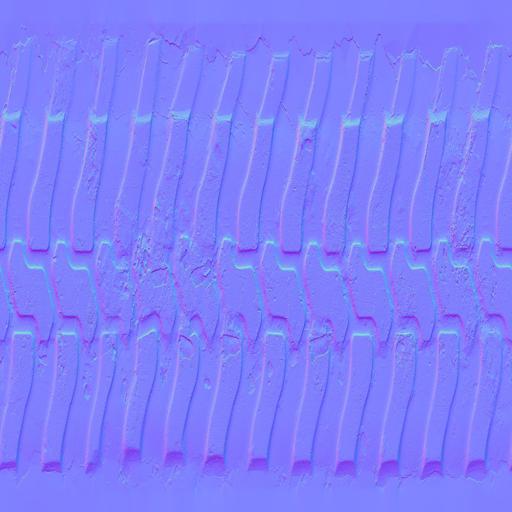
sand tire tracks